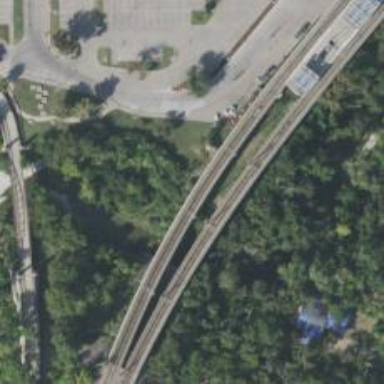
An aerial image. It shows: Bridge for light rail railway with electrified contact lines.